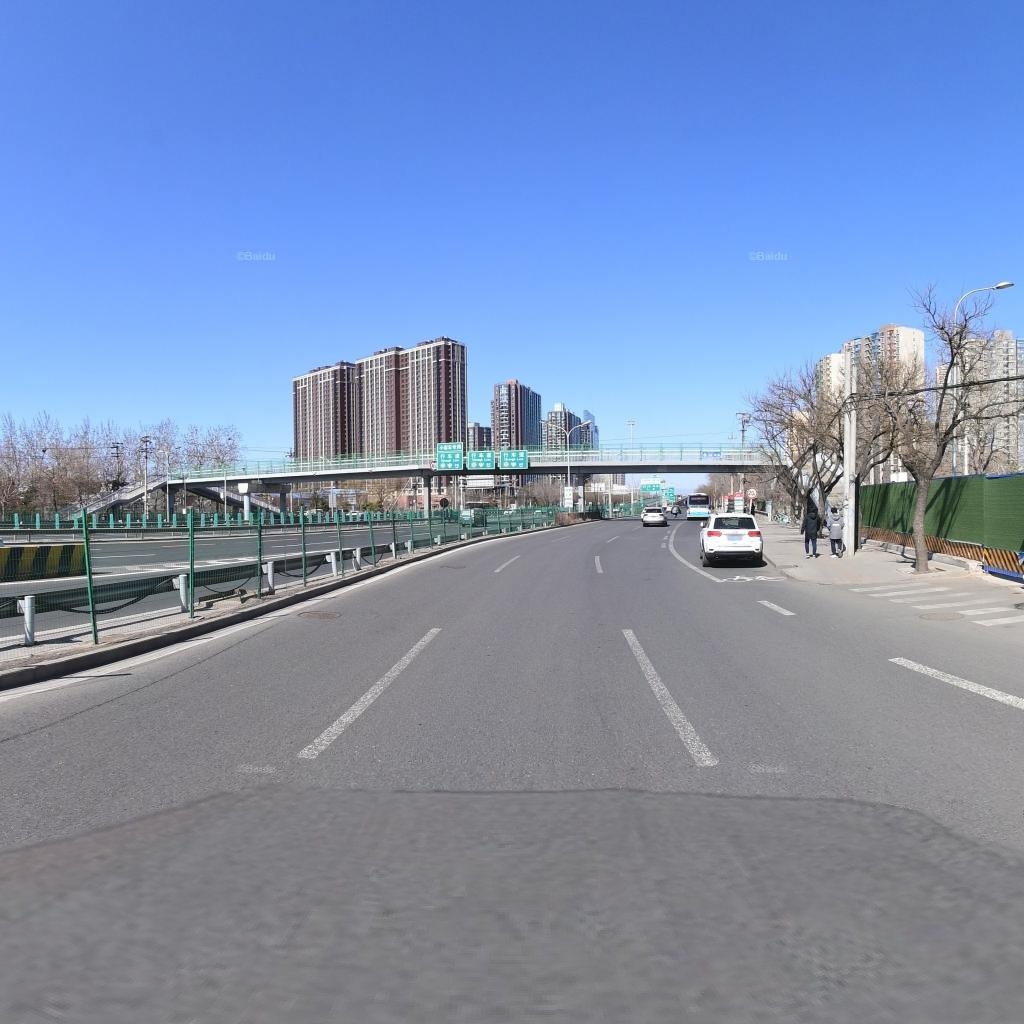
Region: Chaoyang
Road damage annotations: manhole cover, manhole cover, longitudinal patch